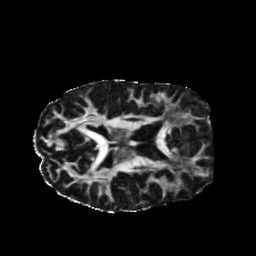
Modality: FA
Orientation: axial
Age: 23
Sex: female
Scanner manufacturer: siemens
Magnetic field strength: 6.98 T
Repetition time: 7.776 s
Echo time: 0.076 s